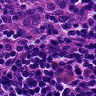
Metastatic tissue present: no